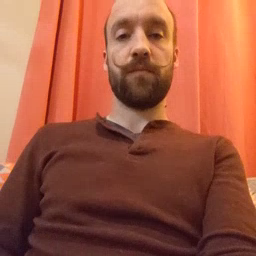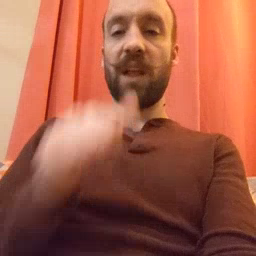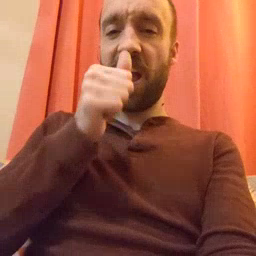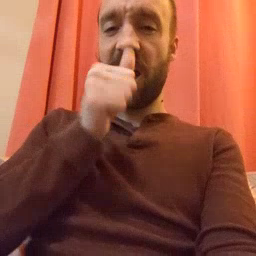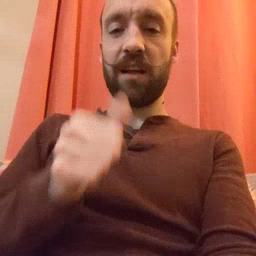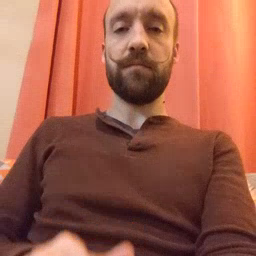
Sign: nuts